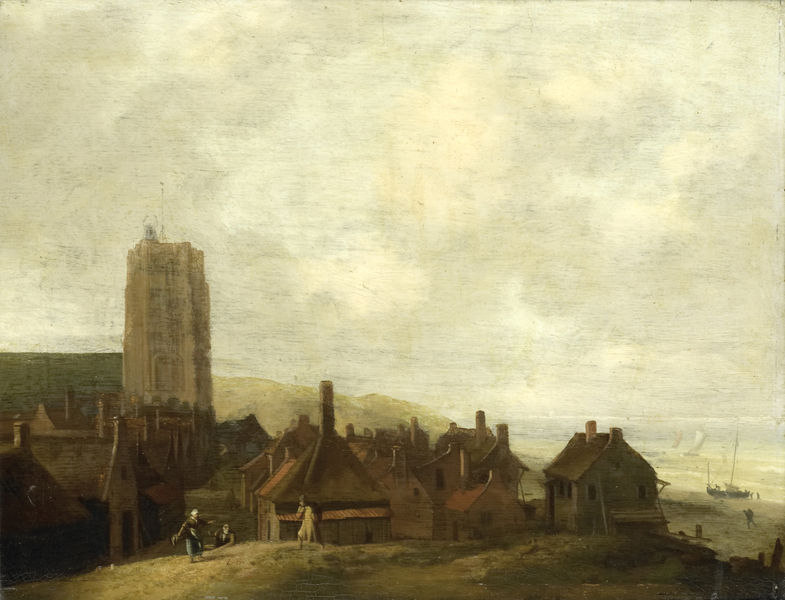
Titel: Gezicht op Egmond aan Zee.
Künstler: Ludolf Bakhuysen
Standort: Amsterdam
Institution: Rijksmuseum
Schlagwörter: gemälde, meer, schatten, menschen, stadt, ufer, abend, beige, häuser, kirche, kamin, turm, schiff, segel, dorf, bau, schif, kaputer turm